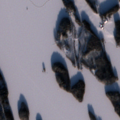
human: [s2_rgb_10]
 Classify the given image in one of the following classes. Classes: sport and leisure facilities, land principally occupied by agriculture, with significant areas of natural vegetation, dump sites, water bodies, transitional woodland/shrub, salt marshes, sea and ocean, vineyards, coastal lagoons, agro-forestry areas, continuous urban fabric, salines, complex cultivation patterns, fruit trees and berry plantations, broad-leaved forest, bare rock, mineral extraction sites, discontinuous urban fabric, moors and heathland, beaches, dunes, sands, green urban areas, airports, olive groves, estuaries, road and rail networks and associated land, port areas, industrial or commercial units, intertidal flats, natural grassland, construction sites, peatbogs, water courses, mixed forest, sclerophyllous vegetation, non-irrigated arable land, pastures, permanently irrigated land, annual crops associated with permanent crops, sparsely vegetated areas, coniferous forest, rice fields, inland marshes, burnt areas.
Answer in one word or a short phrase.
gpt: land principally occupied by agriculture, with significant areas of natural vegetation, coniferous forest, mixed forest, water bodies